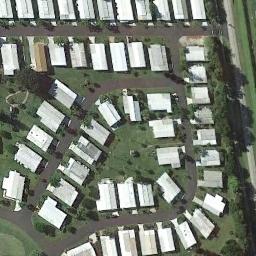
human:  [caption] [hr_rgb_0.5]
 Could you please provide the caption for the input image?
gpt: There are neat rows of mobile homes on both sides of the road .

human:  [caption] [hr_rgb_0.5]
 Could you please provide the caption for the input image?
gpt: The mobile home park is on the grass next to the road .

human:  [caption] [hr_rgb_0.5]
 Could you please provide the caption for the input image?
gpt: The mobile home park has some neatly arranged white mobile homes and some roads go through the mobile home park .

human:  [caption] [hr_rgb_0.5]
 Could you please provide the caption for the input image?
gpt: Many buildings of different shapes and sizes are in mobile home parks .

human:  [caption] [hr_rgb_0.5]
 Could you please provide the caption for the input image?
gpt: There are many white buildings arranged neatly in the mobile home park .